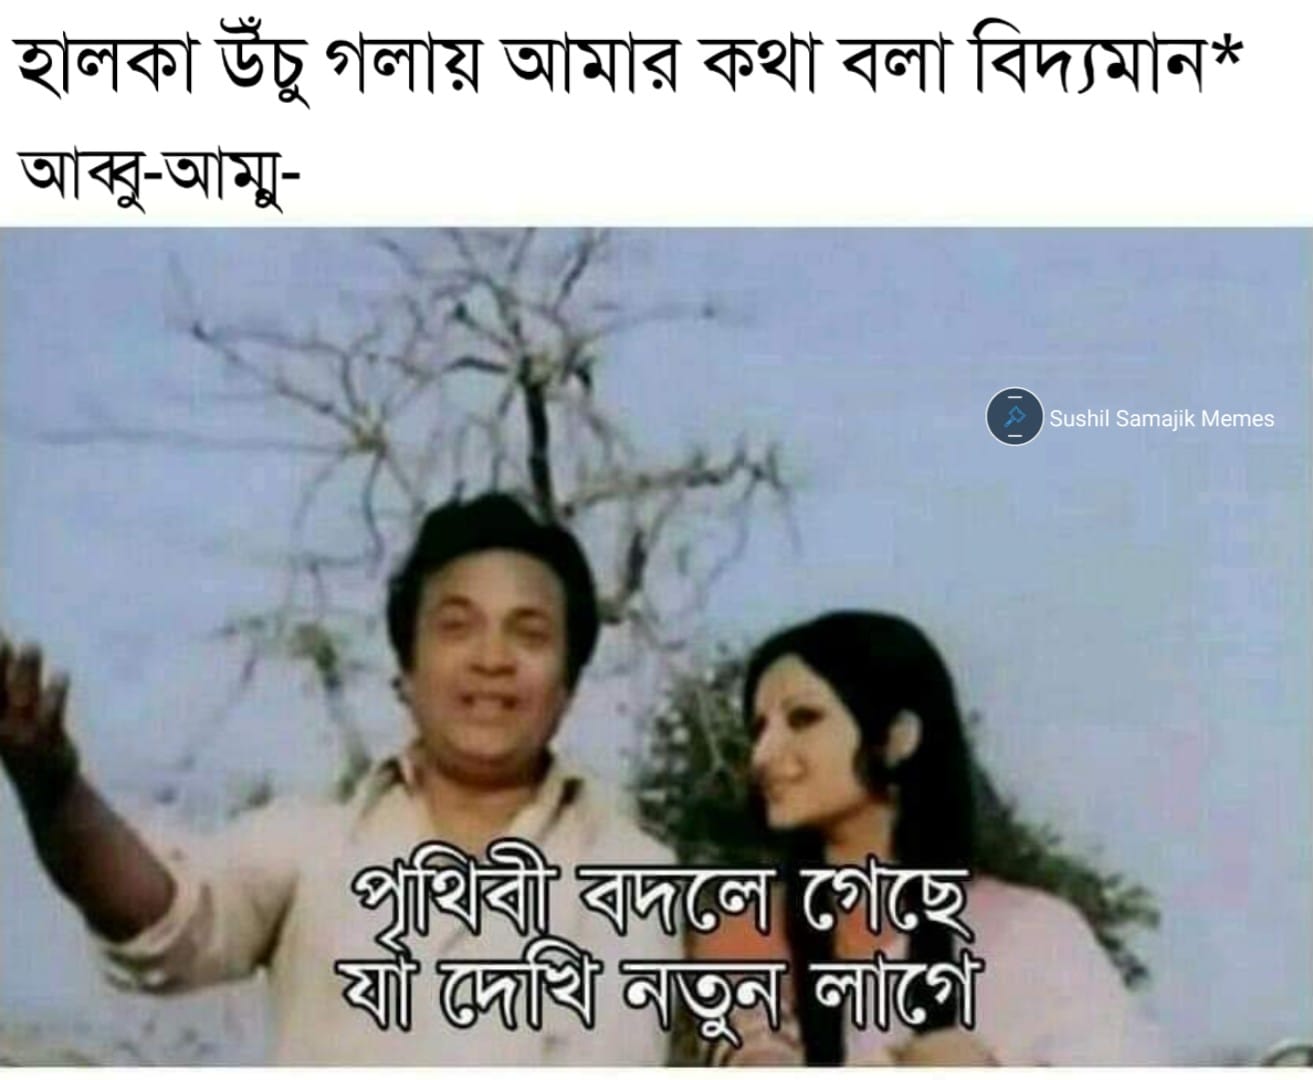
Caption: হালকা উচু গলায় আমার কথা বলা বিদ্যমান*    আব্বু - আম্মু -    পৃথিবী বদলে গেছে    যা দেখি নতুন লাগে
Label: non-hate